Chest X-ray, AP view. Patient: 35 years old, sex F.
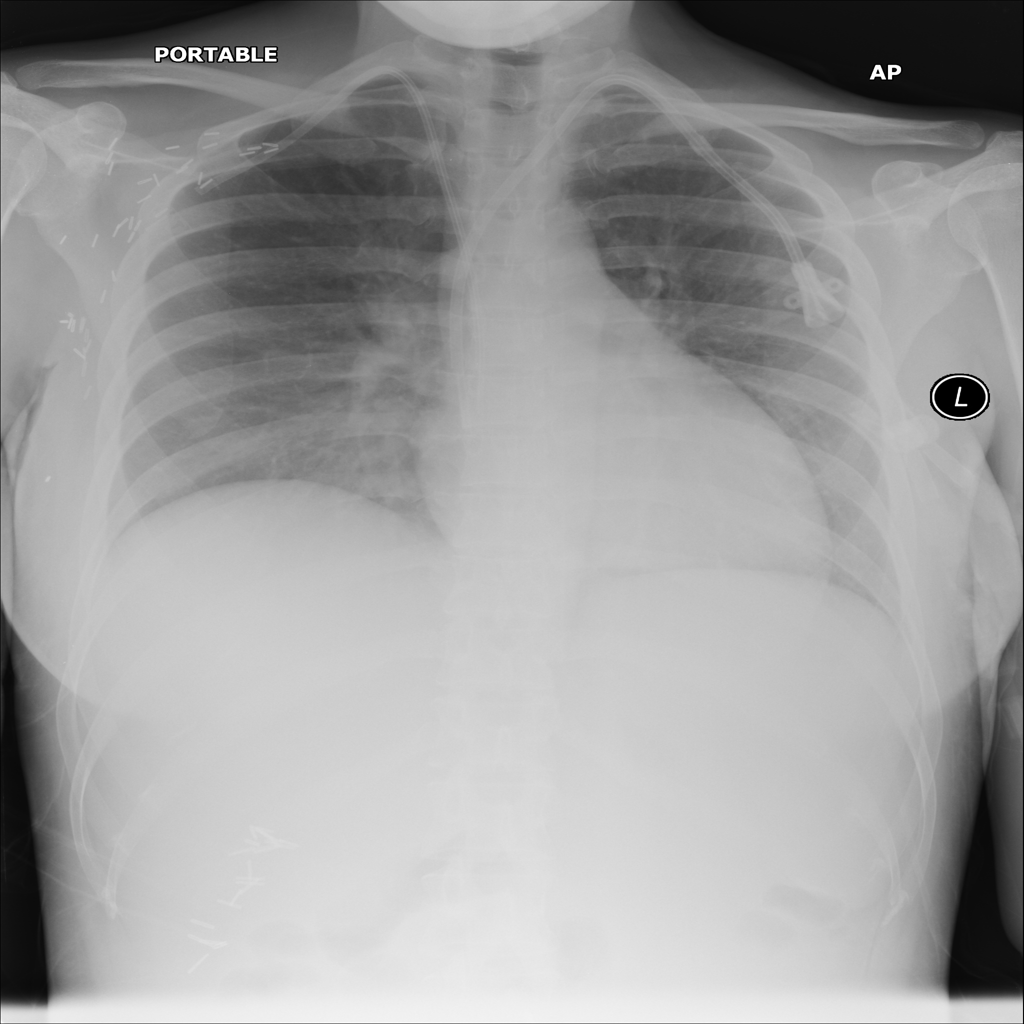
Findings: No Finding